Question: Jenkins allows you to parameterize builds, but I can't figure out how to actually make use of it:

Say I would normally kick my Ant build off from the command-line like so:
'''
ant -buildfile /path/to/my/build.xml -DpackageType=jar package
'''
This would invoke the 'build.xml''s 'package' target, and make a property named 'packageType' available to it, with a value of 'jar'.
I'm assuming that in the screenshot above, the field is where I would specify 'packageType', but what about the value?
1. If Jenkins wants me to specify a Default Value for the property, then where do I specify the value that my project is using? For instance, I might want a Default Value of war, but have this Jenkins job pass in a value of jar (to override the default).
2. Also, what does Jenkins mean by "...allows the user to save typing the actual value." Which user? Where would you type the value anyways?
Thanks in advance!
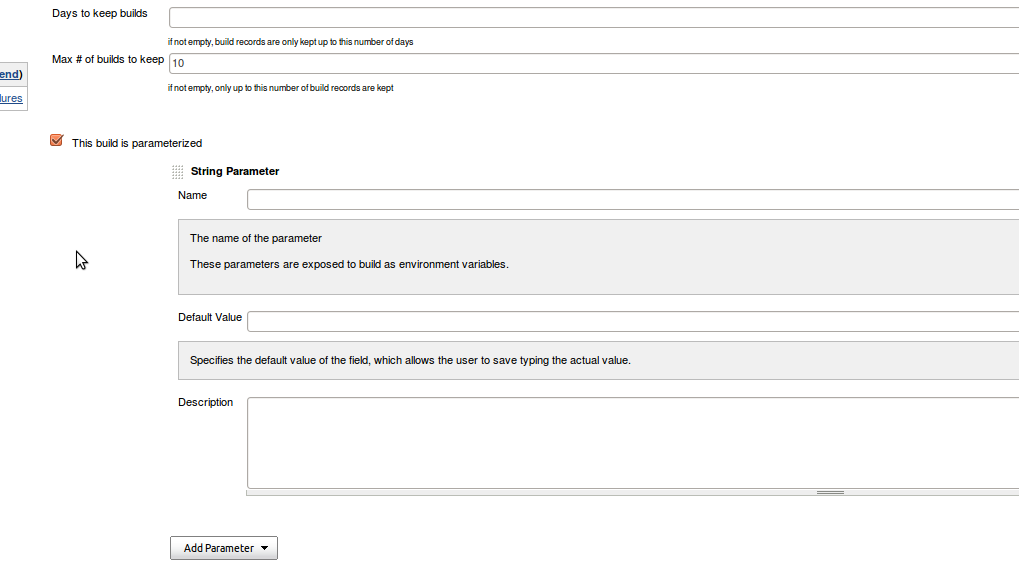
Answer: Whenever the user configures a parameterised build in Jenkins, the parameter name is taken as an environment variable
The user can make use of such parameters using the environment variable.
For example, in your case if is the parameter you want to pass,
then specify the name as and value as
You can use it in the script you required as '%packageType%' (for Batch) or '$packageType' (for shell)
After configuring the job, whenever you click the build now button, Jenkins prompts for the parameter
When you are using file Parameter, the uploaded file will be placed into the working directory